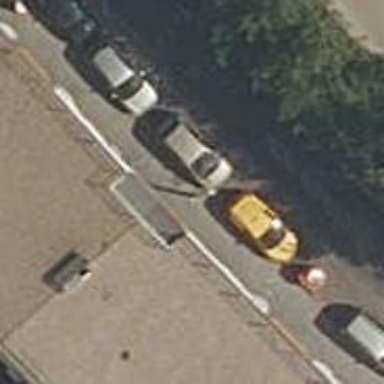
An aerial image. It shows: Bicycle repair station.